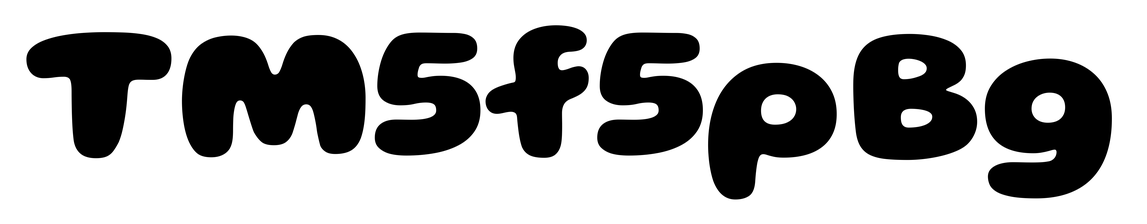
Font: Gluten_ExtraBold